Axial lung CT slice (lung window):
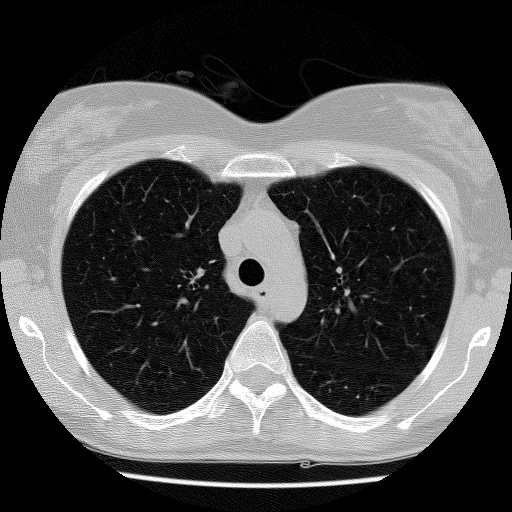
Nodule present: no